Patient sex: F
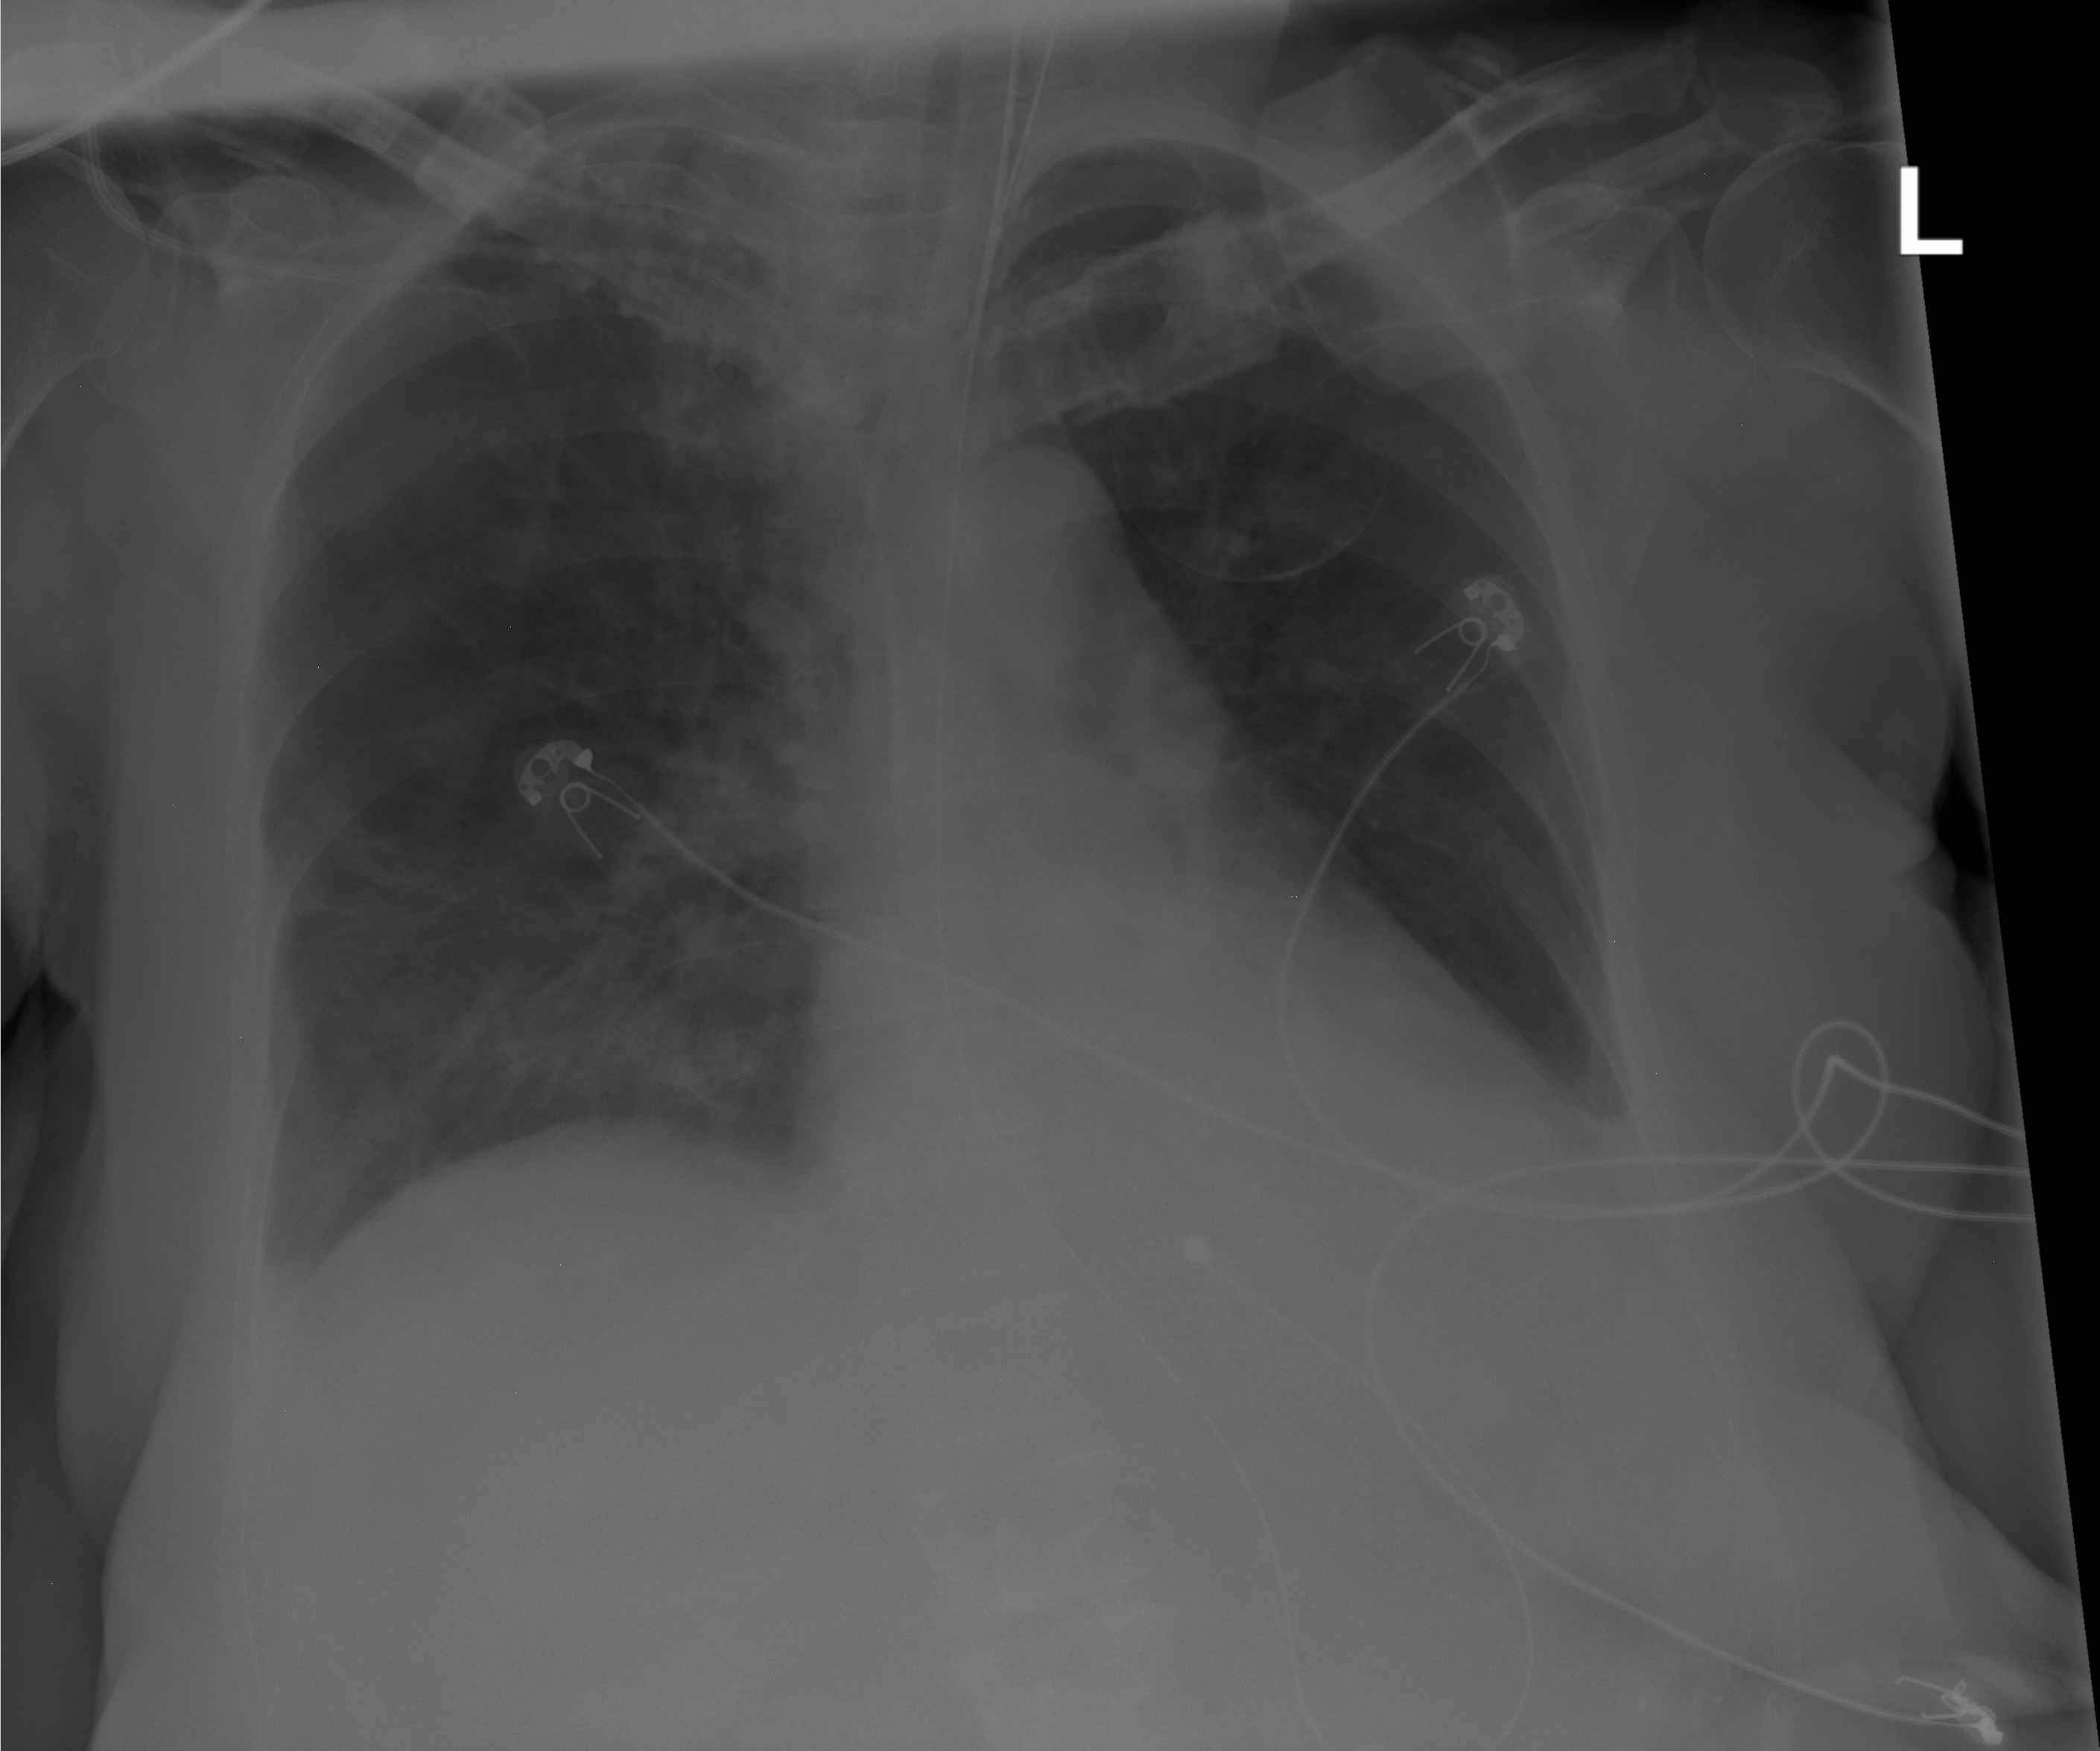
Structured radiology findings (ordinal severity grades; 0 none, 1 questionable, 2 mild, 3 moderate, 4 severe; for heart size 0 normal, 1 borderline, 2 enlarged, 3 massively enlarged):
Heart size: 2
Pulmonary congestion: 2
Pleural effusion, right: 0
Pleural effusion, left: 2
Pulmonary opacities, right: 2
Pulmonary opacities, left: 2
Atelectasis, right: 2
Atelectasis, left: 1